Current action and preconditions to check: path_clear

Your task: For each precondition in the list above, predict whether it will hold at this action.

Consider the current scene as observed from the mobile robot's camera, and analyze the predicted future states of all dynamic agents (e.g., people, animals, vehicles, or any moving entities) within the NEXT SECOND.

IMPORTANT: Only answer "very likely" if you are absolutely certain—based on strong, clear evidence—that a dynamic agent will violate the precondition in the predicted future state. Do NOT answer "very likely" for unlikely, ambiguous, or low-probability risks.

Ask yourself for each precondition: Is there a high probability, with clear and convincing evidence, that the predicted future states of any dynamic agent will interfere with the predicted future state of the currently executing action within the NEXT SECOND, causing that precondition to fail?

Assess the risk level based on these predictions. Use "likely" or "very likely" if motions create a clear risk of interference.

Use "neutral" or "improbable" if agents are nearby but their predicted paths are clearly diverging or non-conflicting.

Failure Risk Categories: "very improbable", "improbable", "neutral", "likely", "very likely"

Answer Format: Output ONLY the probability_of_failure value from these categories: "very improbable", "improbable", "neutral", "likely", "very likely"

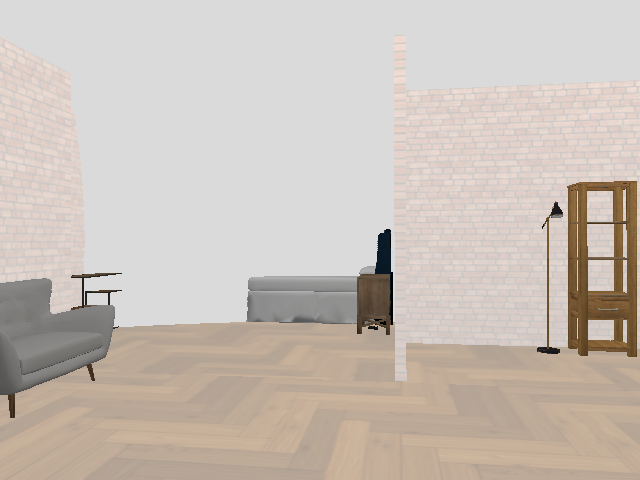

Answer: very improbable